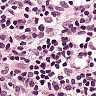
Metastatic tissue present: no